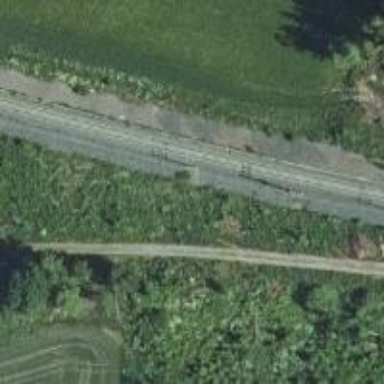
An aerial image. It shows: Abandoned railway.